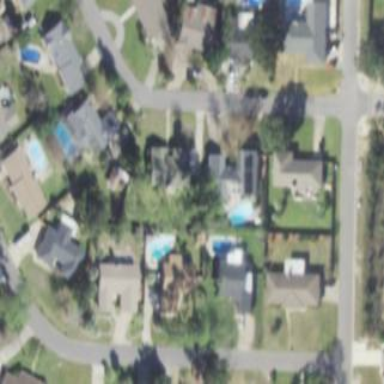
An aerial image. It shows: Residential area composed of single-family homes.